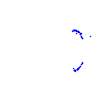
Particle: proton